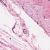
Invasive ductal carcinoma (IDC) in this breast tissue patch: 0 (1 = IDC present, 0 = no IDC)